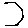
Label: hexagon